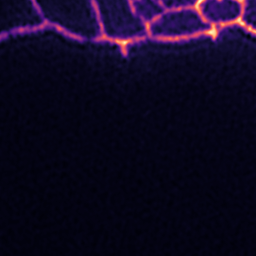
Label: Super-resolution ER image